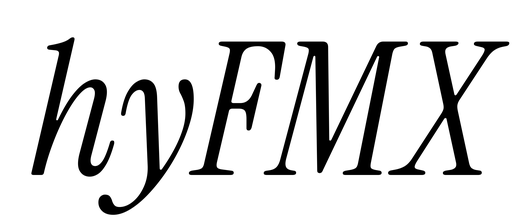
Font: InstrumentSerif-Italic